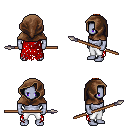
a pixel art fantasy rpg character, male body template, dark elf, purple skin, red tattered cape, white pants, dark blonde long mohawk hairstyle, cloth hood, spear, four views (front, back, left, right), 2x2 character sprite sheet, small pixel art, hard edges, no anti-aliasing